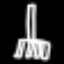
Label: fork